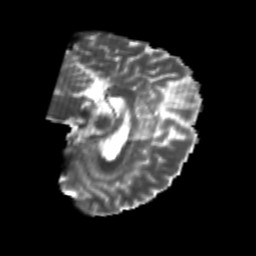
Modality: T2w
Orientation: sagittal
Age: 23
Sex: female
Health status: healthy
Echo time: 0.074 s